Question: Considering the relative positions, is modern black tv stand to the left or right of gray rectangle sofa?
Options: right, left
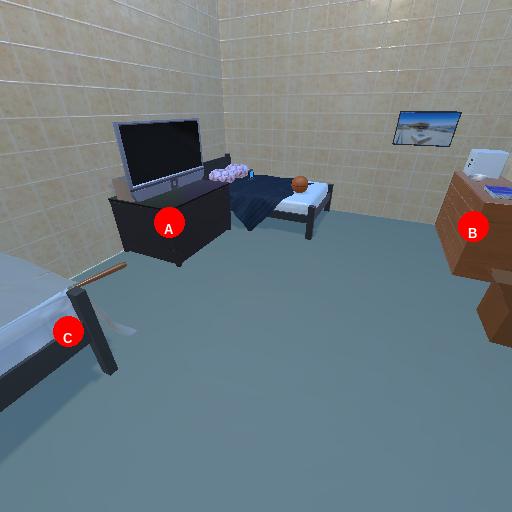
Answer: right